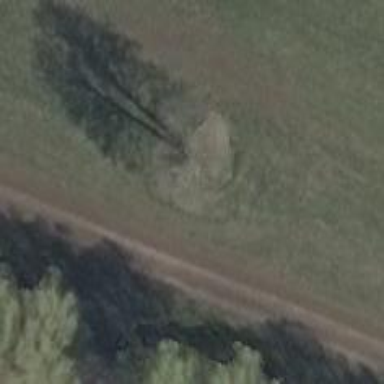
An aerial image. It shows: Semi-deciduous broadleaved tree with lush foliage.